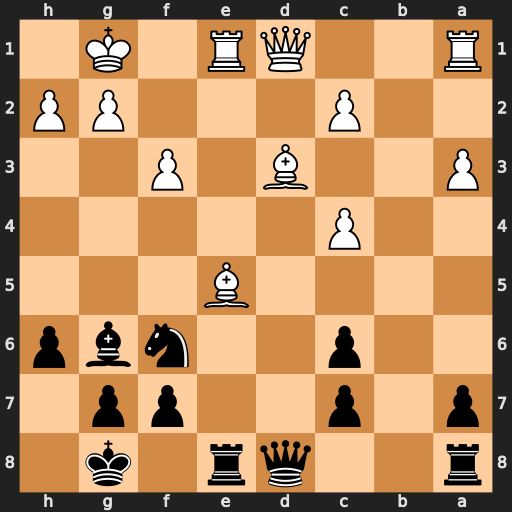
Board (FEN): r2qr1k1/p1p2pp1/2p2nbp/4B3/2P5/P2B1P2/2P3PP/R2QR1K1
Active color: b
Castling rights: -
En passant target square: -
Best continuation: Rxe5 Rxe5 Qd4+ Kh1 Qxe5